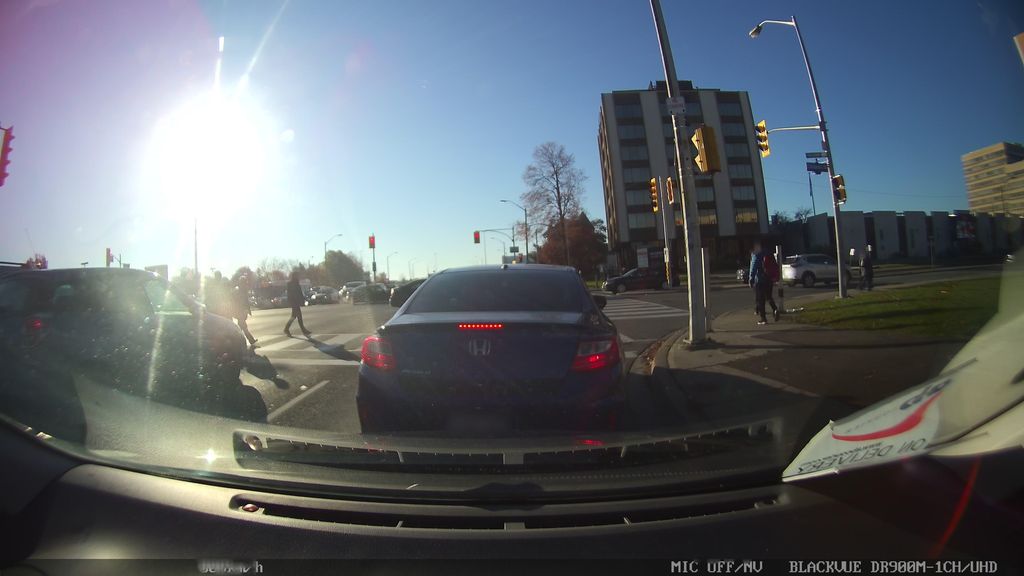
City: toronto